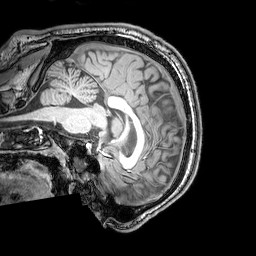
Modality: T1w
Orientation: sagittal
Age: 20
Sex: male
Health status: healthy
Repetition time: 0.081 s
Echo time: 0.037 s